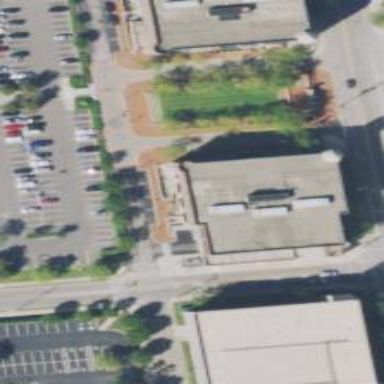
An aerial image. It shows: Commercial building.